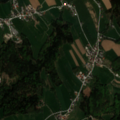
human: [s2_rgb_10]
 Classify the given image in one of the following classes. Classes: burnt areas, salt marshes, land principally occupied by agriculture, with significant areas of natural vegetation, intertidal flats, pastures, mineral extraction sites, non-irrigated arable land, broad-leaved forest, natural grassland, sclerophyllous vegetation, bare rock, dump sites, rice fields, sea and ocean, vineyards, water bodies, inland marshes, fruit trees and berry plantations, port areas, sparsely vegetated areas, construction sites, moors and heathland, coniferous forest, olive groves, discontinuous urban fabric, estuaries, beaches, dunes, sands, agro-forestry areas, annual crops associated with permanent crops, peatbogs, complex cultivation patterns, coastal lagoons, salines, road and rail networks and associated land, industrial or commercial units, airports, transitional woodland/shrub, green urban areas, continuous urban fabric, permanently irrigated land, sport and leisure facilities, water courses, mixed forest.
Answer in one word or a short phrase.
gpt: complex cultivation patterns, mixed forest